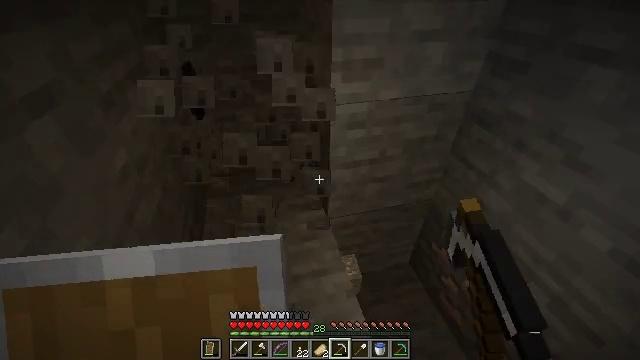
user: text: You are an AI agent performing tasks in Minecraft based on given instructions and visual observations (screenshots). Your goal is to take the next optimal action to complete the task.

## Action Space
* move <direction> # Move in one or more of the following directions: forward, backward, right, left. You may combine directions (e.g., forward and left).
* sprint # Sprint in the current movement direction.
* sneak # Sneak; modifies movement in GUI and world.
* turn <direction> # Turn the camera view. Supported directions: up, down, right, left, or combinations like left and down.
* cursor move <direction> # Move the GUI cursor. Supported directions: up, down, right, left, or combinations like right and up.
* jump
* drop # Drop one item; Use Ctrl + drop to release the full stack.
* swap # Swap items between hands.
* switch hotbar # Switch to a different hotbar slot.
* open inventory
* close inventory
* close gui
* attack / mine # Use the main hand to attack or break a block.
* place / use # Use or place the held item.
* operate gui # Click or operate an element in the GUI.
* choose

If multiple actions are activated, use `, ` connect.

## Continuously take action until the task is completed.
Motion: motion action
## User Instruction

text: Mine the coal ore underground.
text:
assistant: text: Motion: attack / mine